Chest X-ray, PA view. Patient: 36 years old, sex F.
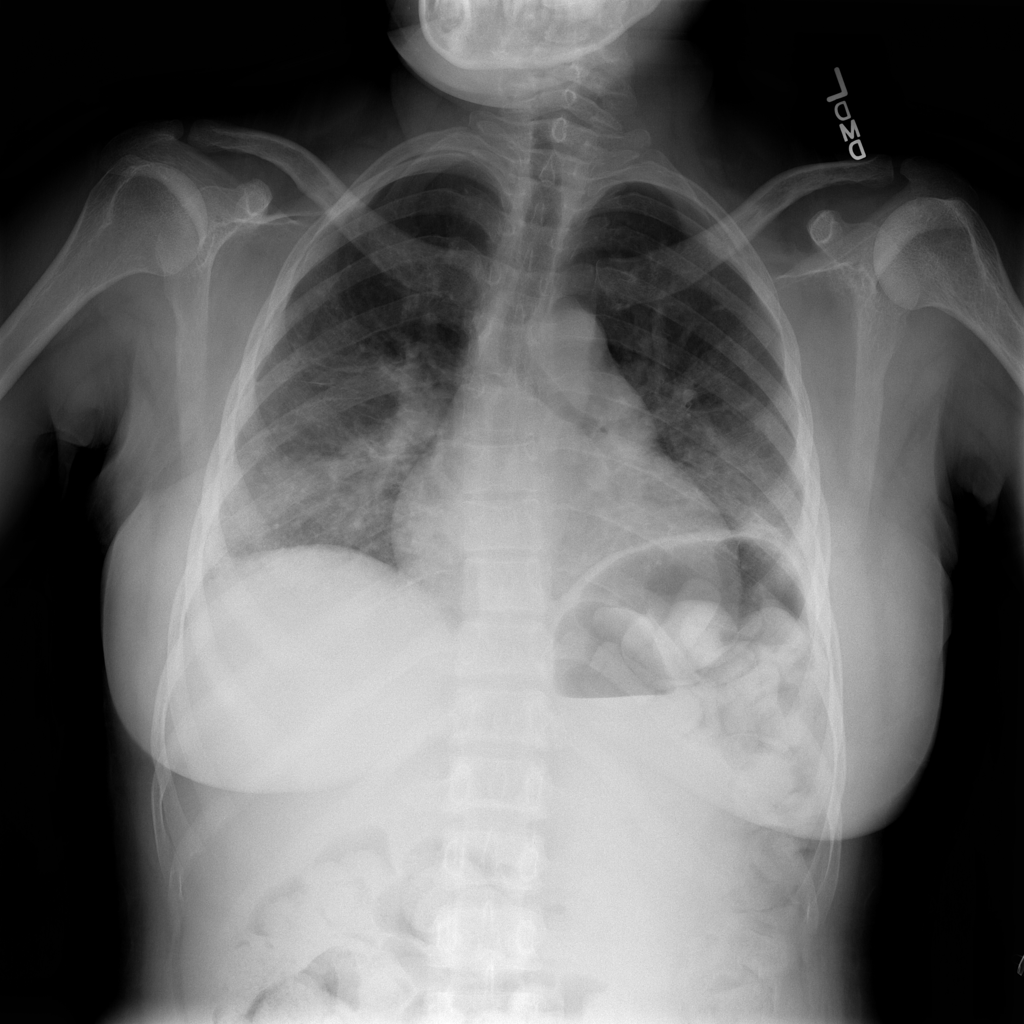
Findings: Infiltration